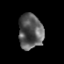
Tissue: prostate
Cell type: Epithelial cells
Senescence score: 0.3465
Nuclear area (px): 833
Mean DAPI intensity: 91.513